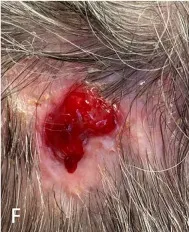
(F) Small wound 6 months after primary closure.
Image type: medical_photograph (skin_photograph)